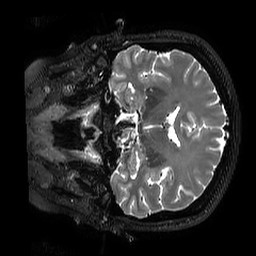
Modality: T2w
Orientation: coronal
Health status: ill
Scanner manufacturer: philips
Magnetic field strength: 3 T
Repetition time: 2.5 s
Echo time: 0.331 s